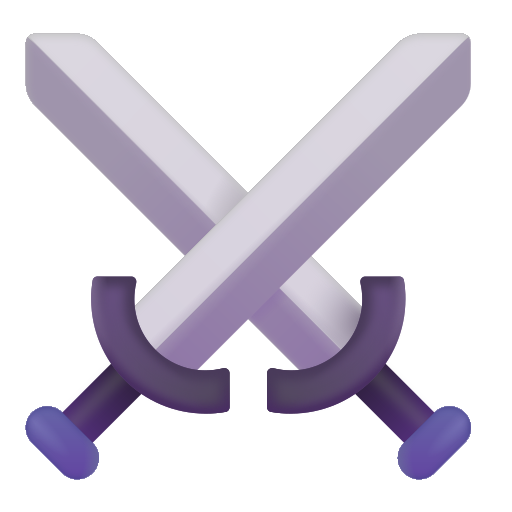
crossed swords color